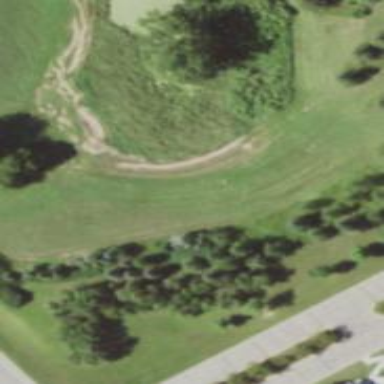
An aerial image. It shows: Disc golf basket.